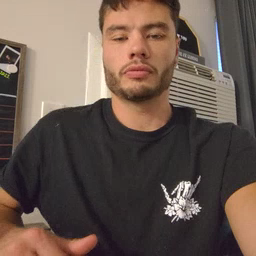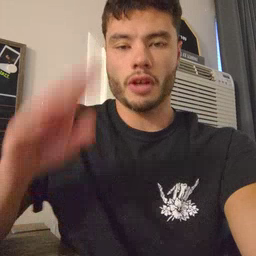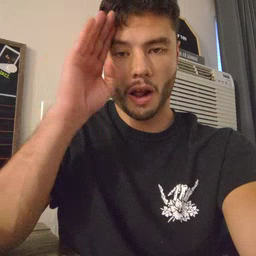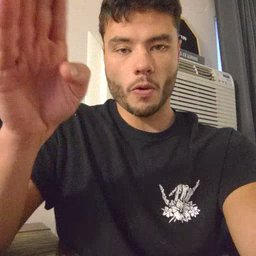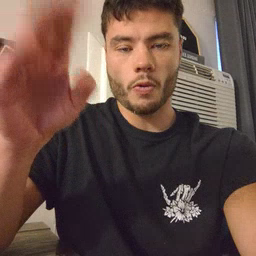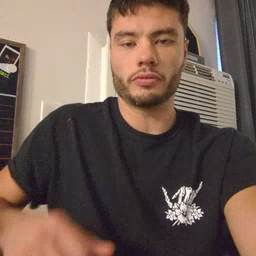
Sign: hello